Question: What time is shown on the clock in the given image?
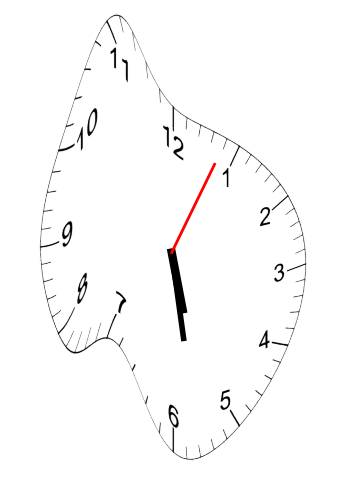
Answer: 05:28:04